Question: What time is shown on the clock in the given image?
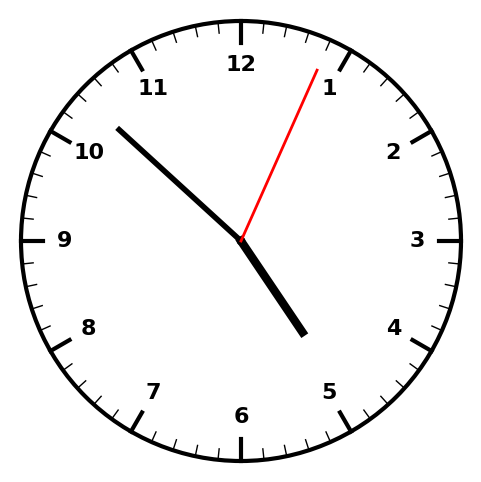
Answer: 04:52:04